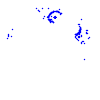
Particle: proton